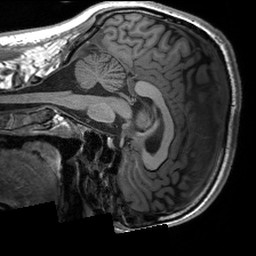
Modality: T1w
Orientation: sagittal
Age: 32
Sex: male
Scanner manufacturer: siemens
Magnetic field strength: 3 T
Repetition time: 2.3 s
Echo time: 0.00233 s